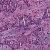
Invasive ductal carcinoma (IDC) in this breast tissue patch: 1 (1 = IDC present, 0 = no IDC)